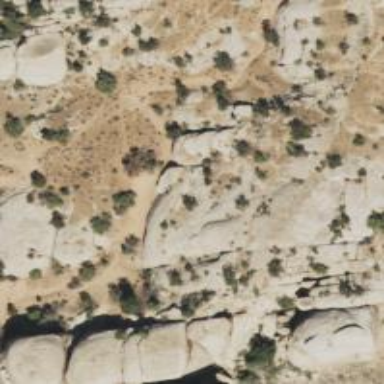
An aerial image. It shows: Cliff in nature.